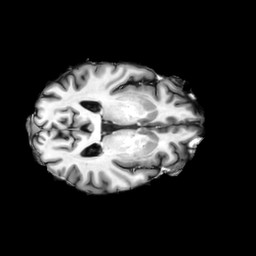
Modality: T1w
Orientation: axial
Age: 41
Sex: male
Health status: ill